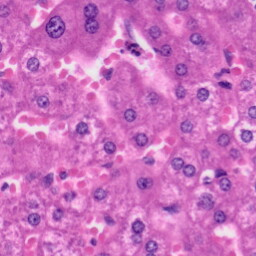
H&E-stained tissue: Liver